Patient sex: M
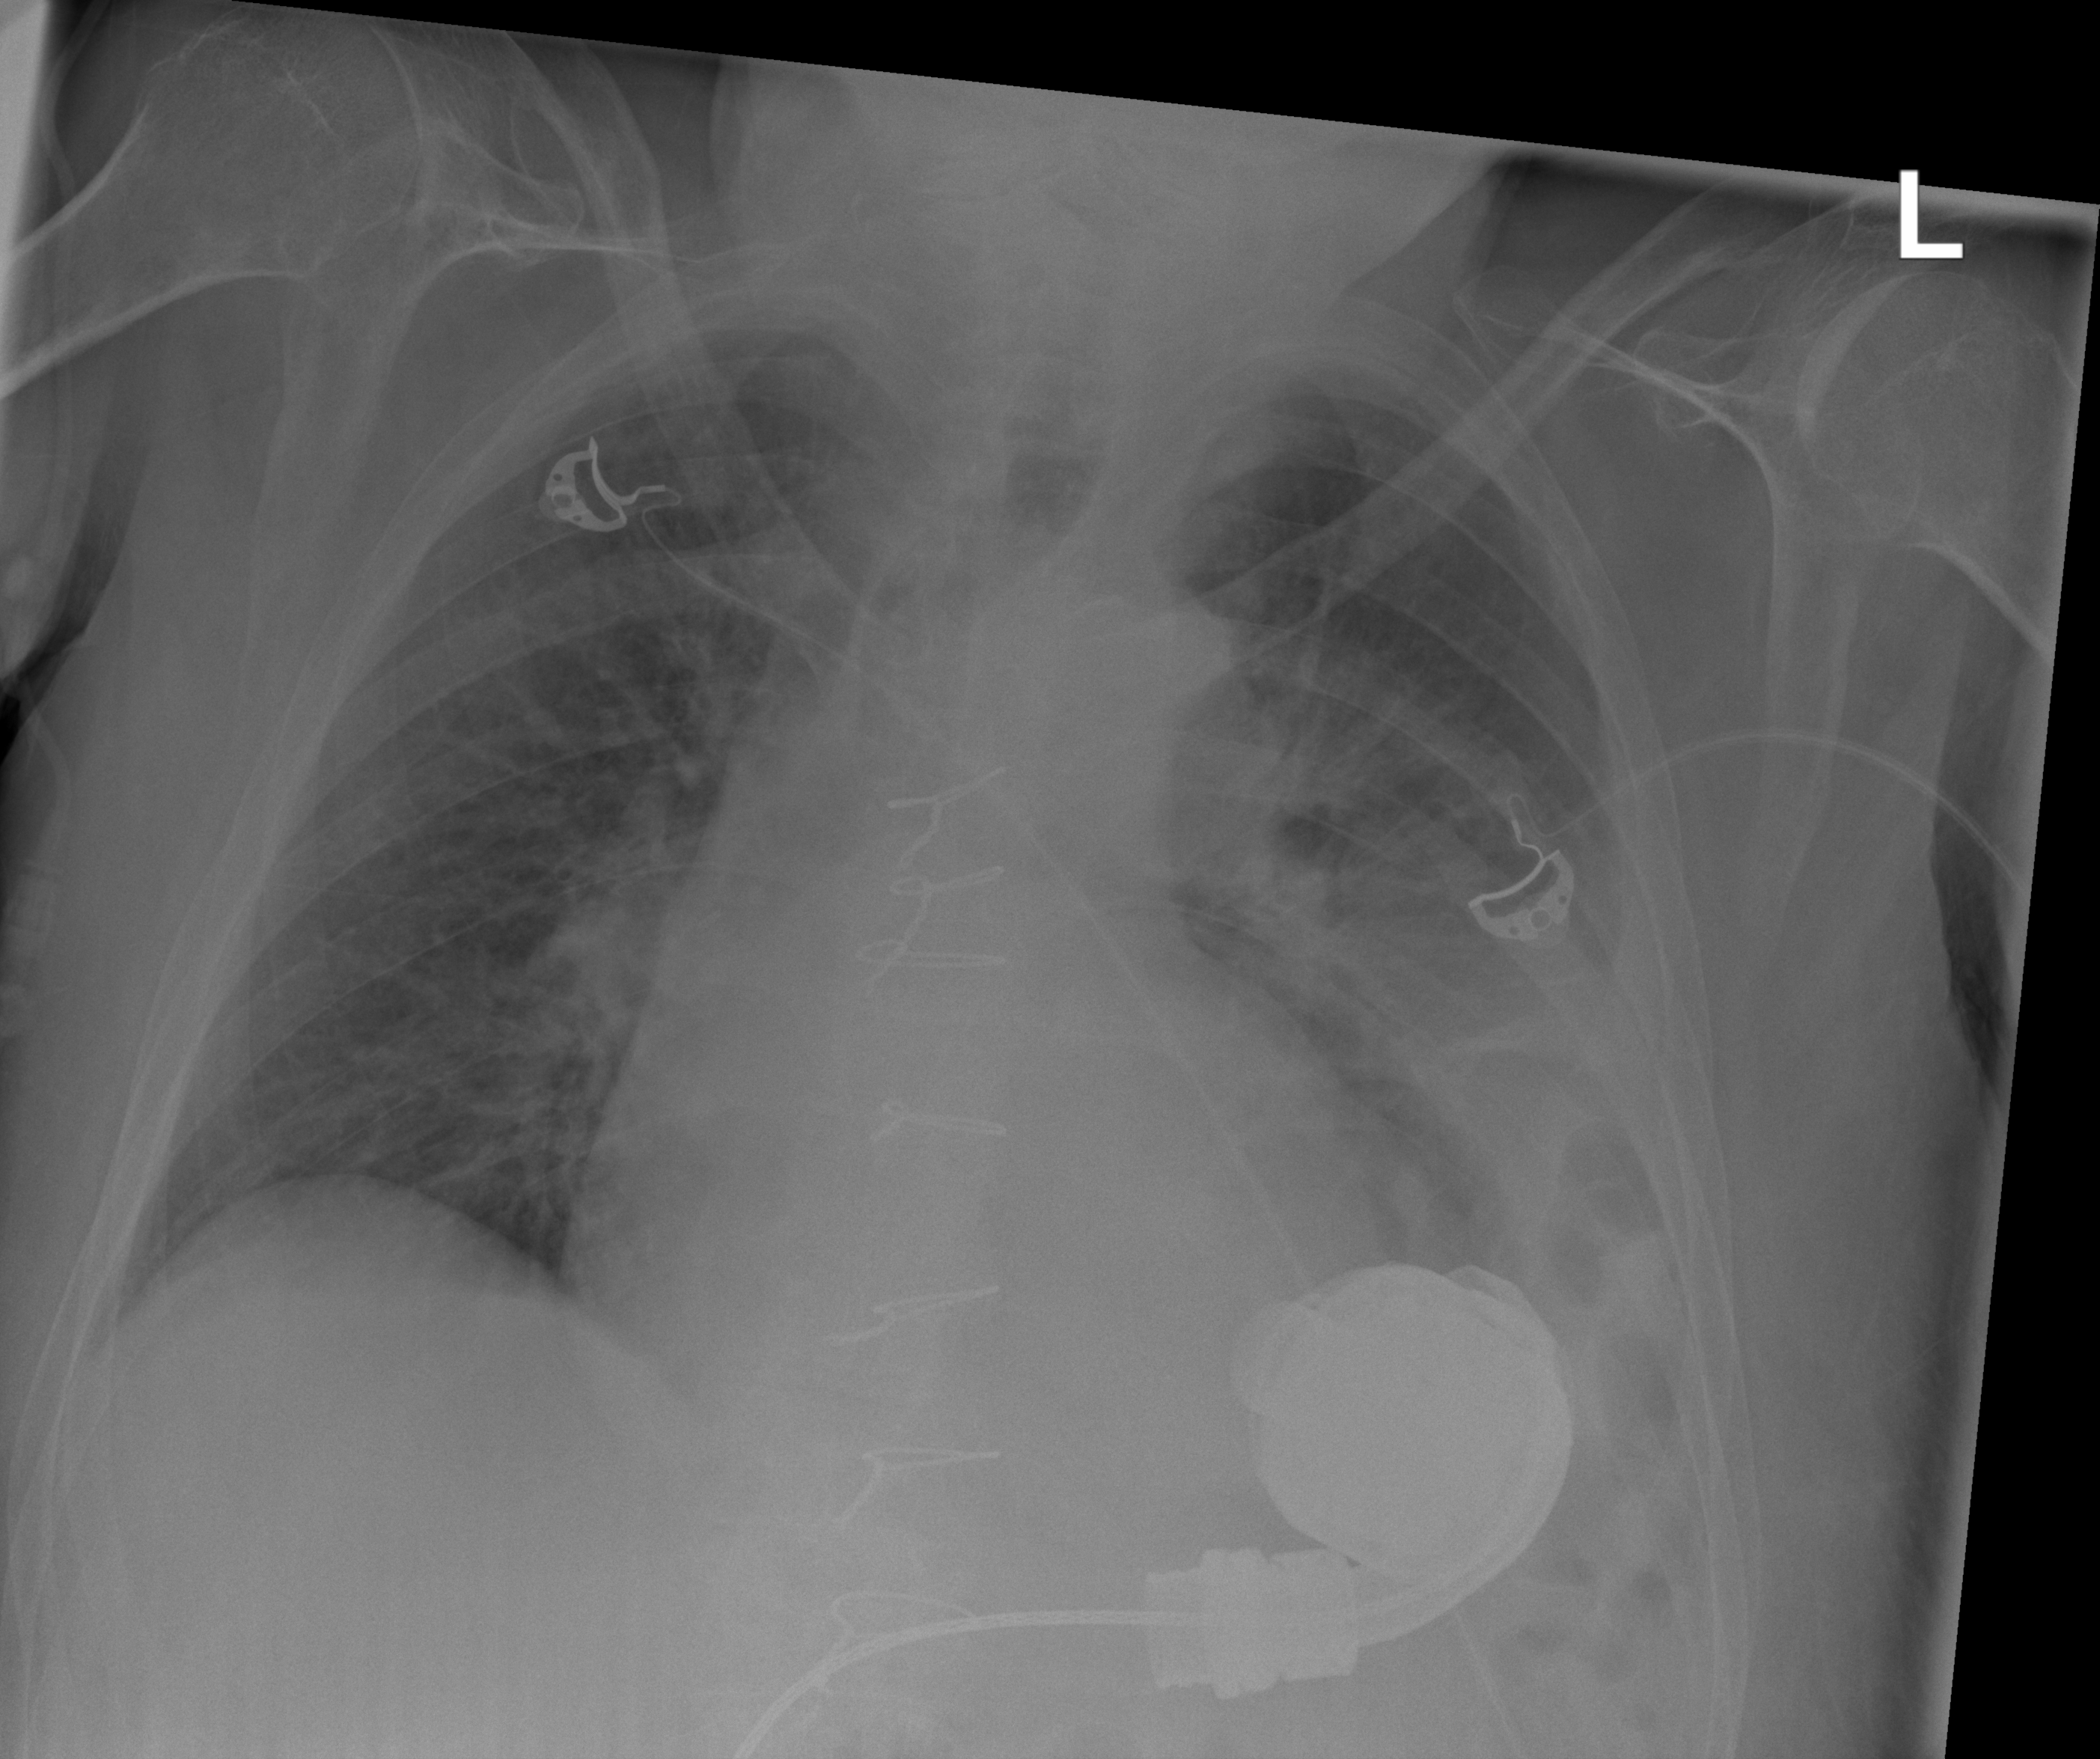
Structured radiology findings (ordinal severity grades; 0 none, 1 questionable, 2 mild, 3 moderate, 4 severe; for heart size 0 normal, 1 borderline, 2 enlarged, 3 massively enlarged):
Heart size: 2
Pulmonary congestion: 2
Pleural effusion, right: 0
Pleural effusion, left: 1
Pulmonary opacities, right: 0
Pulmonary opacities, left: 2
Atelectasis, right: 0
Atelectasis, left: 3